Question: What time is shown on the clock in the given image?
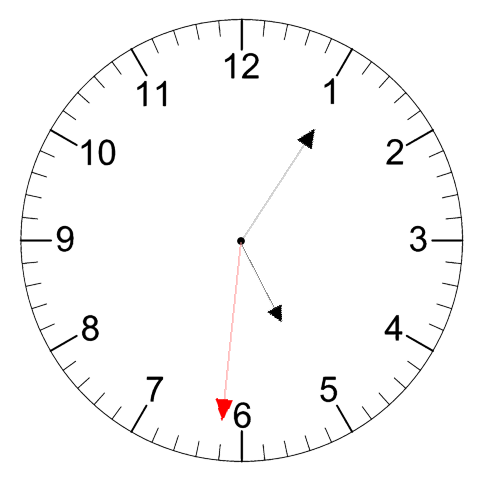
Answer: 05:05:31